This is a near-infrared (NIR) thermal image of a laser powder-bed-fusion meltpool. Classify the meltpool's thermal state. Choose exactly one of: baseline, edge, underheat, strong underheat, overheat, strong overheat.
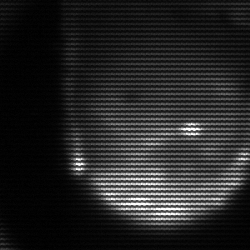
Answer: edge